Question: I've come to you for help, I developing a website with bootstrap 3 and looking to implement a table for one of the columns.
The table has 3 columns with the last one having a vertical background of blue with rounded corners. I'm not sure how to go about doing this. I have made a table but not sure where to go from here. Any help would be awesome.

Here is the code:
'''
<div class="table-responsive">
<table class="table">
<thead>
<tr>
<th>price /month</th>
<th># loads /month</th>
<th>you save</th>
</tr>
</thead>
<tbody>
<tr>
<td>$50</td>
<td>4</td>
<td>$2</td>
</tr>
<tr>
<td>$90</td>
<td>8</td>
<td>$2</td>
</tr>
<tr>
<td>$120</td>
<td>12</td>
<td>$12</td>
</tr>
<tr>
<td>$160</td>
<td>16</td>
<td>$12</td>
</tr>
<tr>
<td>$190</td>
<td>20</td>
<td>$22</td>
</tr>
</tbody>
</table>
'''
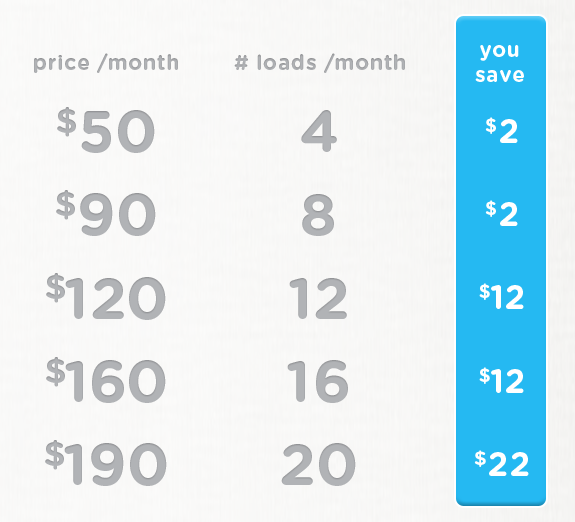
Answer: With bootstrap you may want to get rid of the table striping but here's pretty close what you're looking for:
JS fiddle <URL>
CSS
'''
.topbg {
padding: 5px;
background-color: #6699FF;
width: 50px;
-webkit-border-top-left-radius: 6px;
-webkit-border-top-right-radius: 6px;
-moz-border-radius-topleft: 6px;
-moz-border-radius-topright: 6px;
border-top-left-radius: 6px;
border-top-right-radius: 6px;
}
.cbg {
padding: 5px;
background-color: #6699FF;
}
.bottombg {
padding: 5px;
background-color: #6699FF;
-webkit-border-bottom-right-radius: 6px;
-webkit-border-bottom-left-radius: 6px;
-moz-border-radius-bottomright: 6px;
-moz-border-radius-bottomleft: 6px;
border-bottom-right-radius: 6px;
border-bottom-left-radius: 6px;
}
'''
HTML
'''
<div class="table-responsive">
<table class="table">
<thead>
<tr>
<th>price /month</th>
<th># loads /month</th>
<th class="topbg">you save</th>
</tr>
</thead>
<tbody>
<tr>
<td>$50</td>
<td>4</td>
<td class="cbg">$2</td>
</tr>
<tr>
<td>$90</td>
<td>8</td>
<td class="cbg">$2</td>
</tr>
<tr>
<td>$120</td>
<td>12</td>
<td class="cbg">$12</td>
</tr>
<tr>
<td>$160</td>
<td>16</td>
<td class="cbg">$12</td>
</tr>
<tr>
<td>$190</td>
<td>20</td>
<td class="bottombg">$22</td>
</tr>
</tbody>
</table>
</div>
'''